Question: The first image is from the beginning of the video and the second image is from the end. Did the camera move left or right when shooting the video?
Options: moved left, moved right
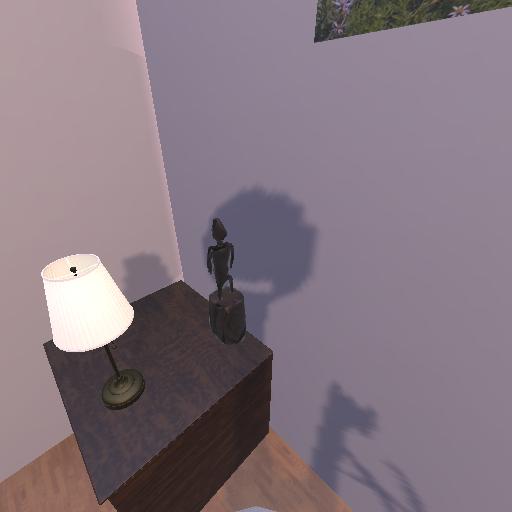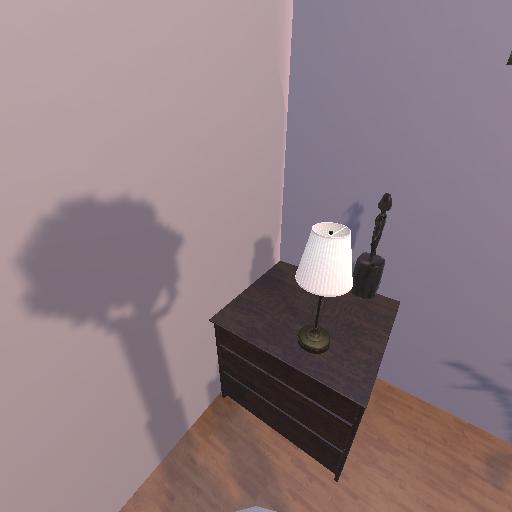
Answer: moved left